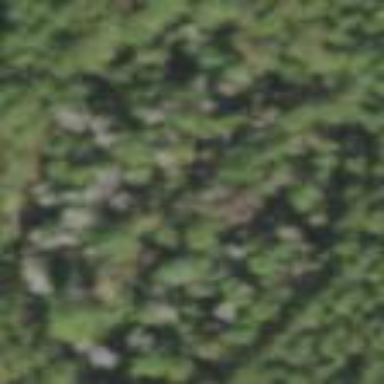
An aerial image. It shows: Beautiful woodland area.